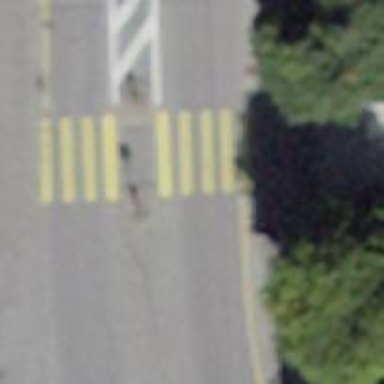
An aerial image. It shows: Uncontrolled crossing with central island on the road.